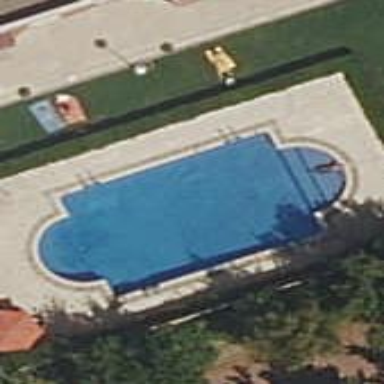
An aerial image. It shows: Swimming pool located in leisure land.